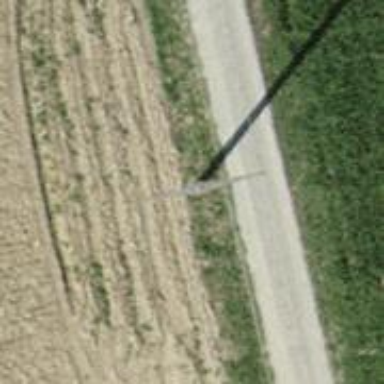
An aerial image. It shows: Concrete power pole.